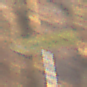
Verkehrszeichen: UmleitungswegweiserLinksweisend
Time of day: SunriseSunset
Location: Outdoor (Nature)
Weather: Clear
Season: Autumn
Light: Natural